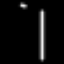
Label: octagon